Question: I have this SVD decomposition of the document

I've read <URL>, but I don't understand how can I compute the best feature for document separation.
I know that:
gives me relation between documents and features
gives me relation between terms and features
But what is the key for the best feature selection?
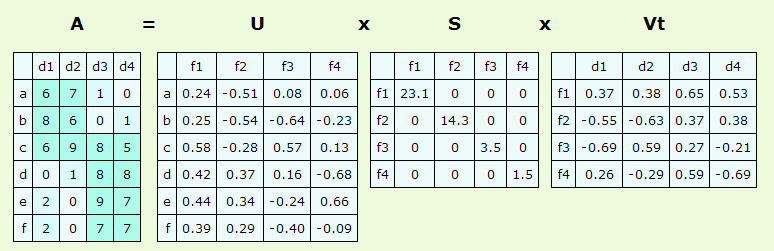
Answer: SVD is concerned only with inputs, and not with their labels. In other words, it can be seen as an unsupervised technique. As such, it cannot tell you what features are good for separation, without making any further assumptions.
What it does tell you, is what 'basis vectors' are more important then others, in terms of reconstructing the original data using only a subset of the basis vectors.
Nevertheless, you can think about LSA in the following manner (this is only interpretation, the math is what important): A document is generated by a mixture of topics. Each topic is represented by a vector of length 'n', which tells you how likely is each word in this topic. For example, if the topic is 'sports', then words like 'football' or 'game' are more likely than 'bestseller' or 'movie'. These topic-vectors are the columns of U. In order to generate a document (a column of A), you take a linear combination of topics. The coefficients of the linear combination are the columns of Vt - each column tells you what proportion of topics to take in order to generate a document. In addition, each topic has an overall 'gain' factor, which tells you how much this topic is important in your set of documents (maybe you have just one document about sports out of 1000 total documents). These are the singular values == the diagonal of S. If you throw away the smaller ones, you can represent your original matrix A with less topics, and small amount of information lost. Of course, 'small' is a matter of application.
One drawback of LSA is that it is not entirely clear how to interpret the numbers - they are not probabilities, for example. It makes sense to have "0.5" units of 'sports' in a document, but what does it mean to have "-1" units?